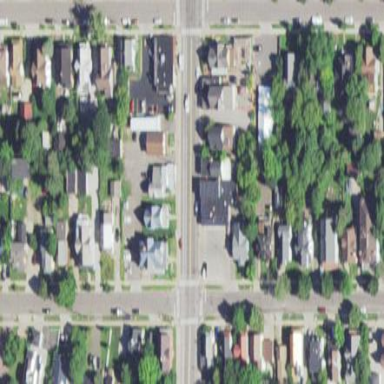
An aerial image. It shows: Sidewalk.